Interaction volume radius: 5 \u00c5
Interaction volume height: 25 \u00c5
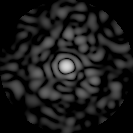
Disorder parameter: 0.8633